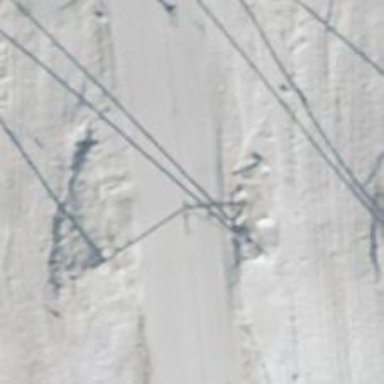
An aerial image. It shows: Pylon used for aerialway.